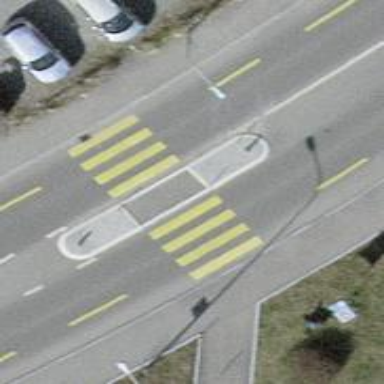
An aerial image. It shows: Marked road crossing with pedestrian island.